Question: I am new in game development and am trying to split an image in libGDX, but having a problem.
This is the image that I want to split:

This is my code:
'''
textureZ60=new Texture(Gdx.files.internal("data/z63.png"));
TextureRegion[][] tmp = new TextureRegion(textureZ60).split(
textureZ60.getWidth() / column,
textureZ60.getHeight() / row);
allFramesZ0 = new TextureRegion[column*row];
int index=0;
for (int i=0; i<row; i++) {
for (int j=column-1; j>=0; j--) {
allFramesZ0[index++]=tmp[i][j];
}
}
animationZ0 = new Animation(0.25f, allFramesZ0);
'''
My problem is that if I make array descending it returns 6 'TextureRegion':
- - - - - -
and if I make array ascending it returns 6 'TextureRegion'
- - - - - -
I tried everything, but it's not returning all 6 different images. Why does it repeat Red or Orange, and how can I get all 6 different images?
Please help me on this. Thanks.
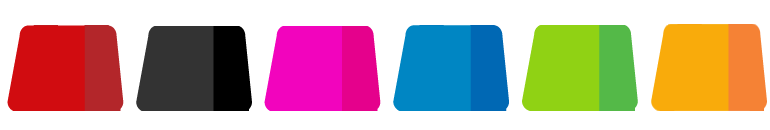
Answer: I've checked & debugged it and it is creating 6 different TextureRegion with correct data. Seems your problem is somehow related to the animation - maybe the frame rate you are using is somhow wrong or something.
How are you playing your animation? is it repeating itself or only once?
From what you are describing it seems that it jumping 3 frames forward and at the end stopping at the last frame. Notice that both orange to black and red to green has 3 frames betwwen them.
If you are plaing it only once maybe you should try playing it repeatedly to first verify that all frames loaded ineed (but it might play in the wrong order: red->green->purpole->red->...). also if you will add one more frame it won't repeat itself and than you'll probably be able to see all colors.